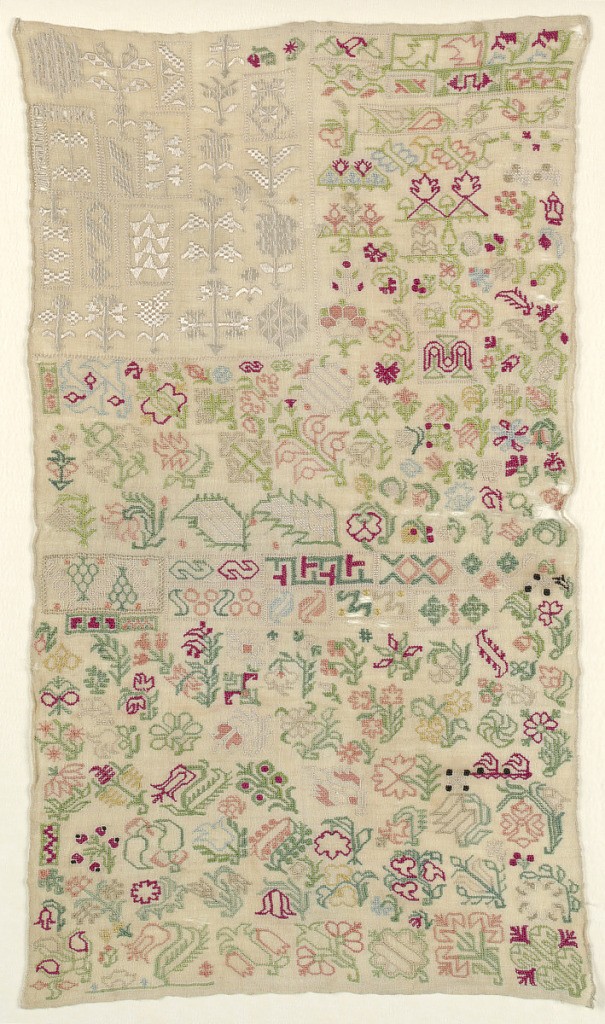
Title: Sampler
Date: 19th century
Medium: silk embroidery on linen foundation Technique: embroidered on plain weave
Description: Small detached motifs of geometric and conventionalized floral forms.